Aerial crown-view tile of a tropical tree (Barro Colorado Island, Panama), acquired 20241112:
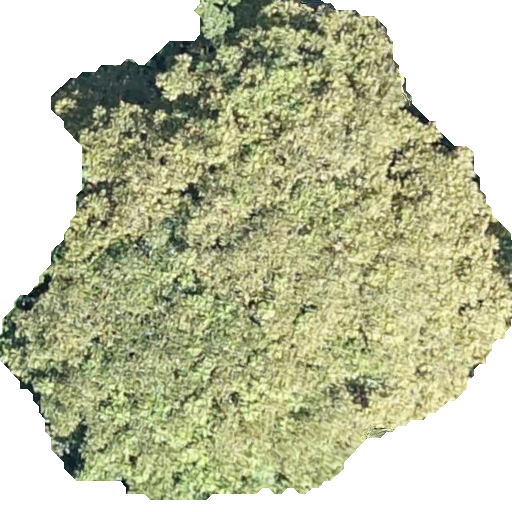
Species: Dipteryx oleifera
GBIF accepted scientific name: Dipteryx oleifera
Crown area: 288.747 m²